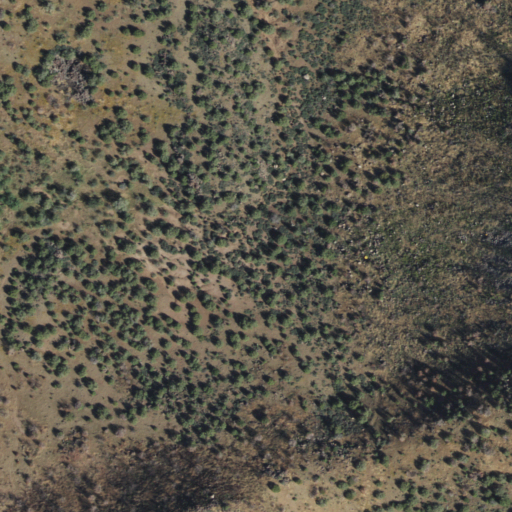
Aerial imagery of depression(s) in Arizona named Fossil Pocket containing shrub and evergreen forest